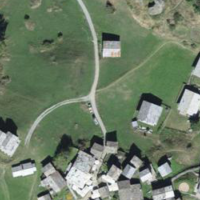
EUNIS habitat code: 26
Species observed at this site:
Silene dioica
Campanula glomerata
Sorbus aucuparia